Question: I'm making some custom gizmos for my objects in Unity. I want them to work with the 2d and 3d-size setting in the Unity editor. Where do I get this value so I can use it in my script?

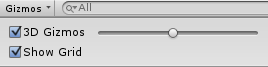
Answer: If you use <URL> to get a correct size.